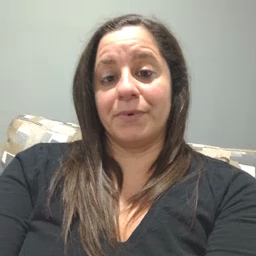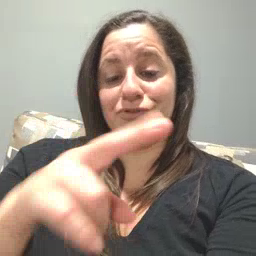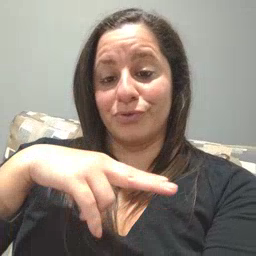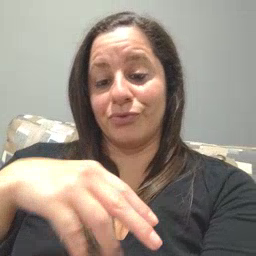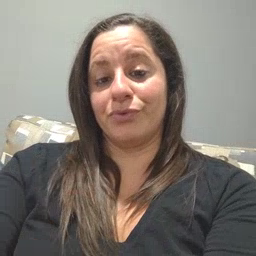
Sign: chair